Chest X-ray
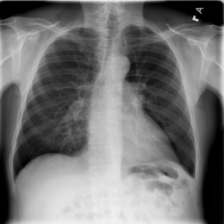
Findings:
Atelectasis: negative
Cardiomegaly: negative
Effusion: negative
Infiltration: negative
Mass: negative
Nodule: negative
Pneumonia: negative
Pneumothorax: negative
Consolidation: negative
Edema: negative
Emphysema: negative
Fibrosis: negative
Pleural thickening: negative
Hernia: negative